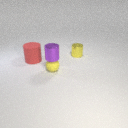
small yellow rubber sphere to the left of small yellow metal cylinder